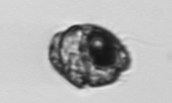
Label: Proterythropsis